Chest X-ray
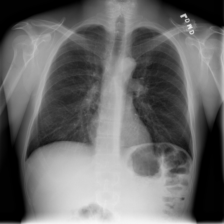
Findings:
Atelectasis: negative
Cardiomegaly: negative
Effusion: negative
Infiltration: negative
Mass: negative
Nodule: negative
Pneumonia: negative
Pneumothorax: negative
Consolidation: negative
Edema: negative
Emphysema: negative
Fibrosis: negative
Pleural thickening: negative
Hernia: negative